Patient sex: F
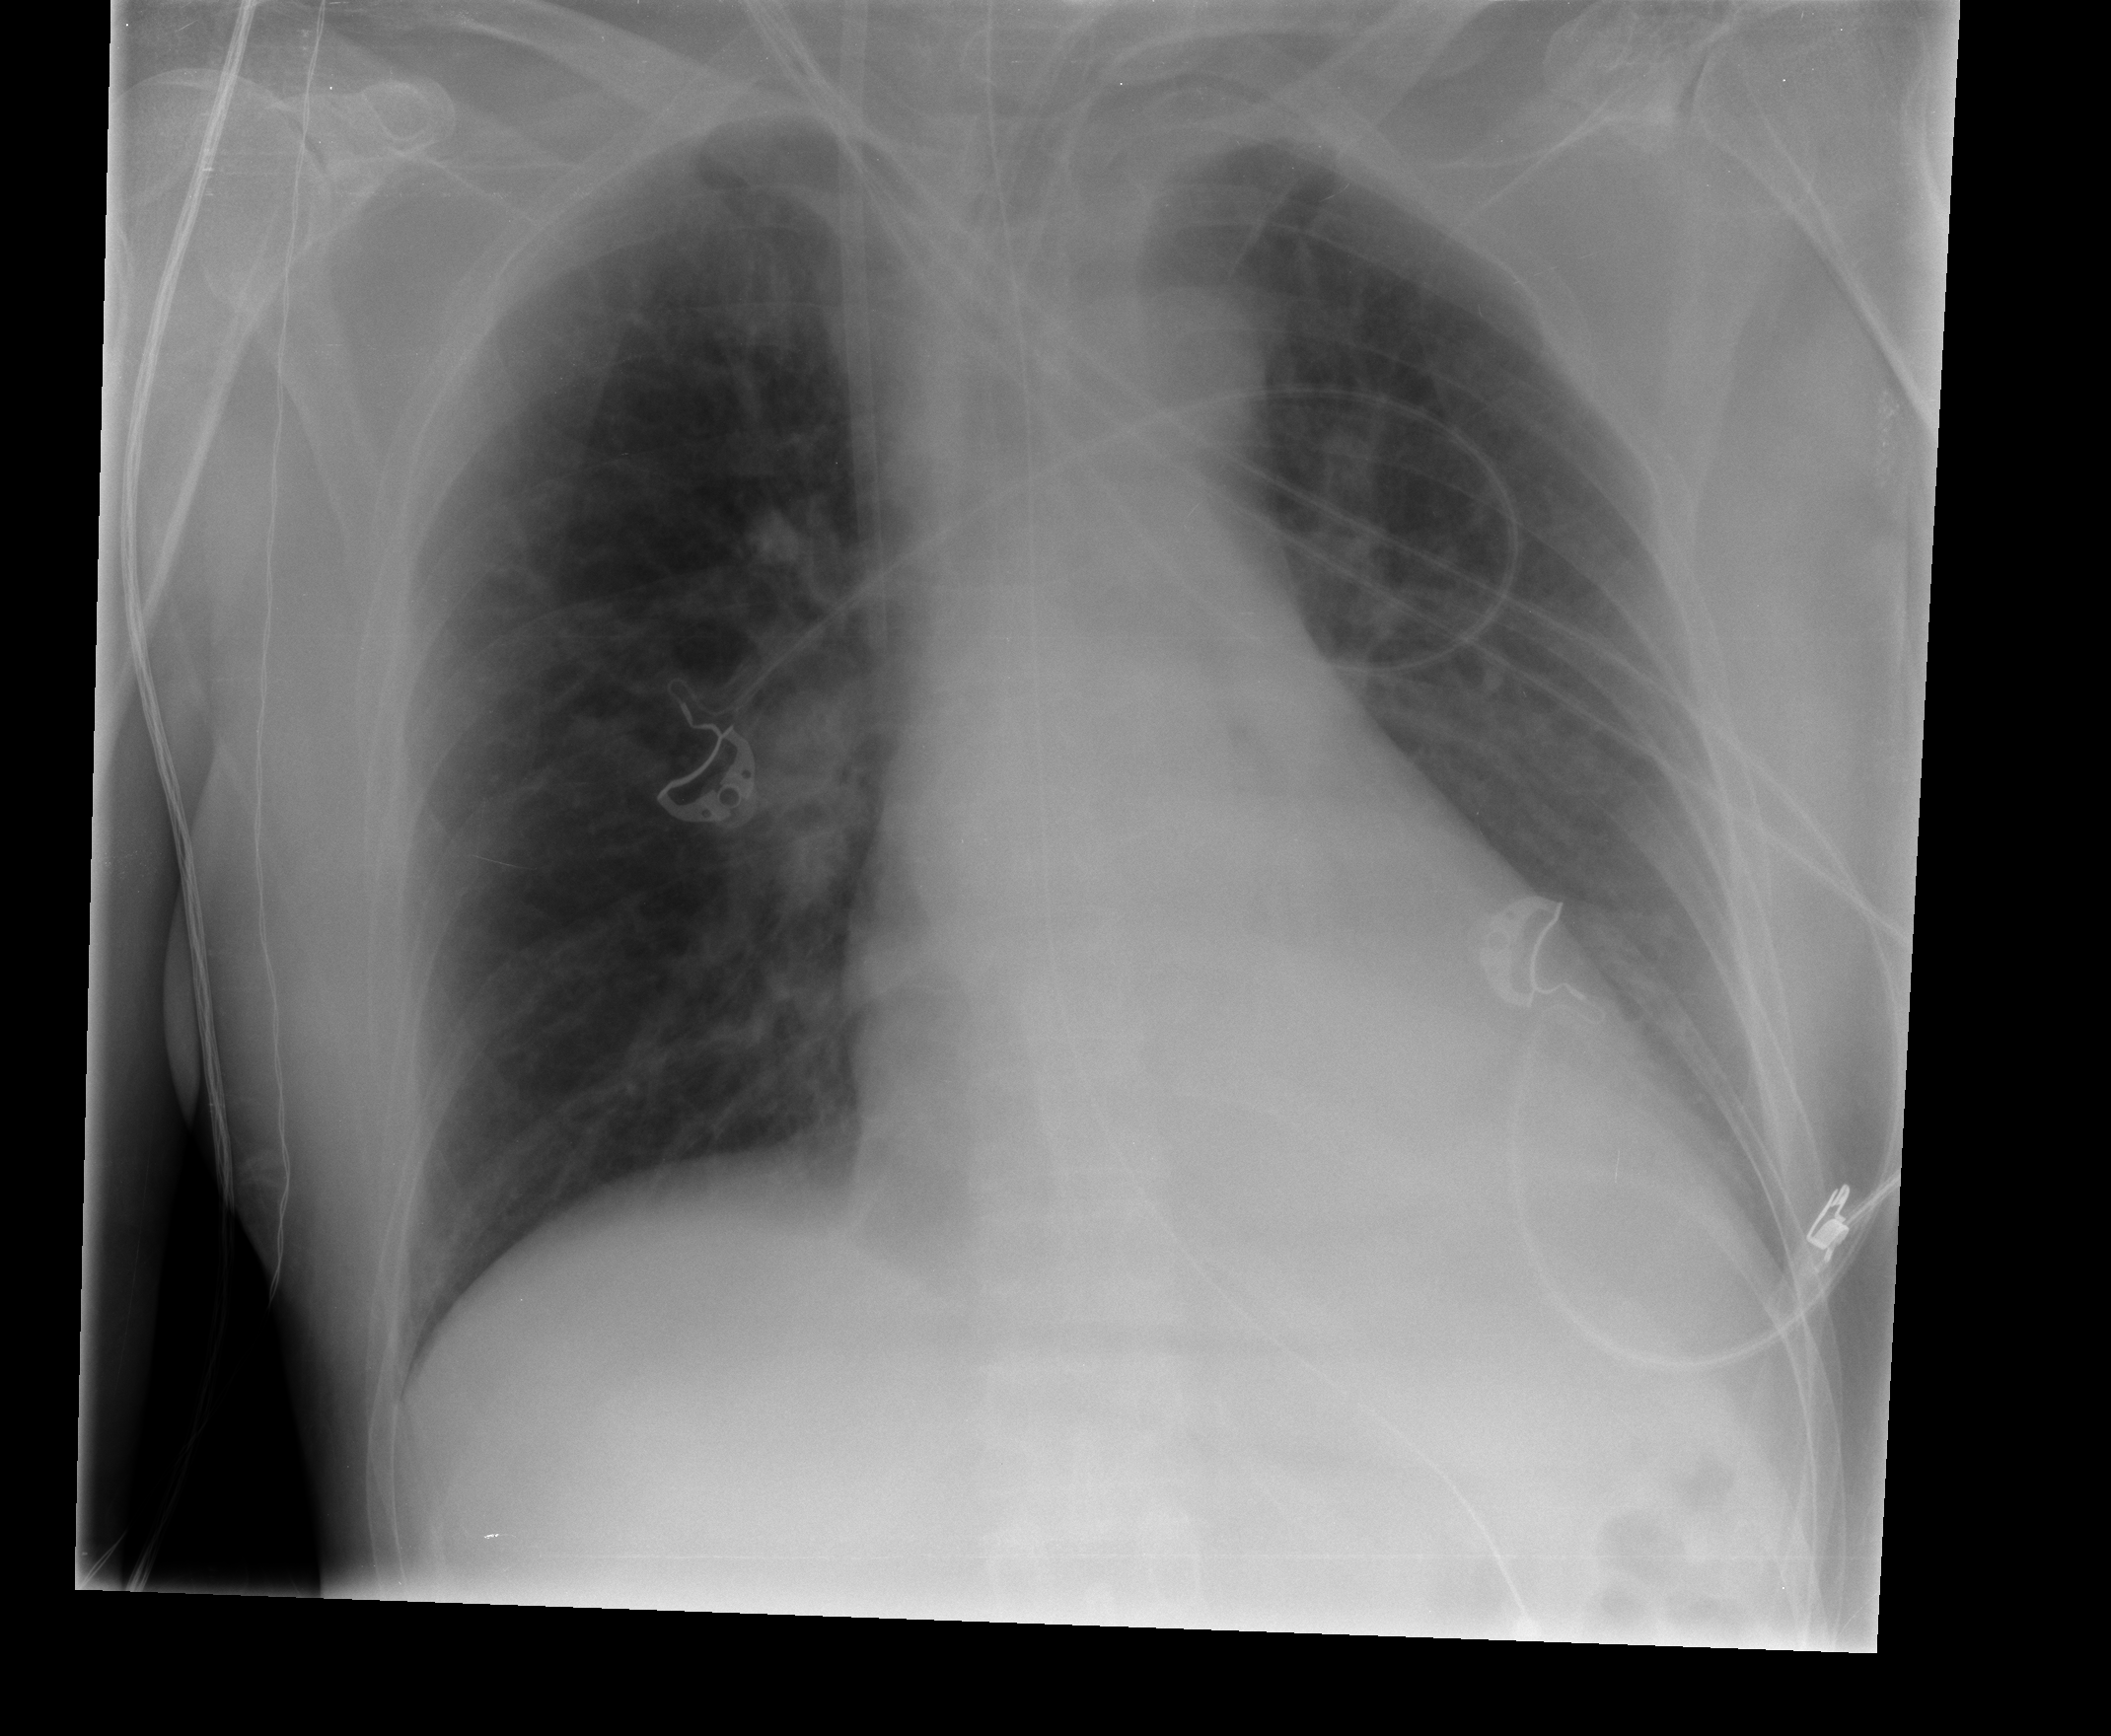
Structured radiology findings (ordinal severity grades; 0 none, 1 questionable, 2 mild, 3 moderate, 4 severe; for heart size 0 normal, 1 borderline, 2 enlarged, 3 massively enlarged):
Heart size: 0
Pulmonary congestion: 2
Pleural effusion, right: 0
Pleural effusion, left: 1
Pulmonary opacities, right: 0
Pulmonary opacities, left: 0
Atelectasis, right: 0
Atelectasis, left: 2